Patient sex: F
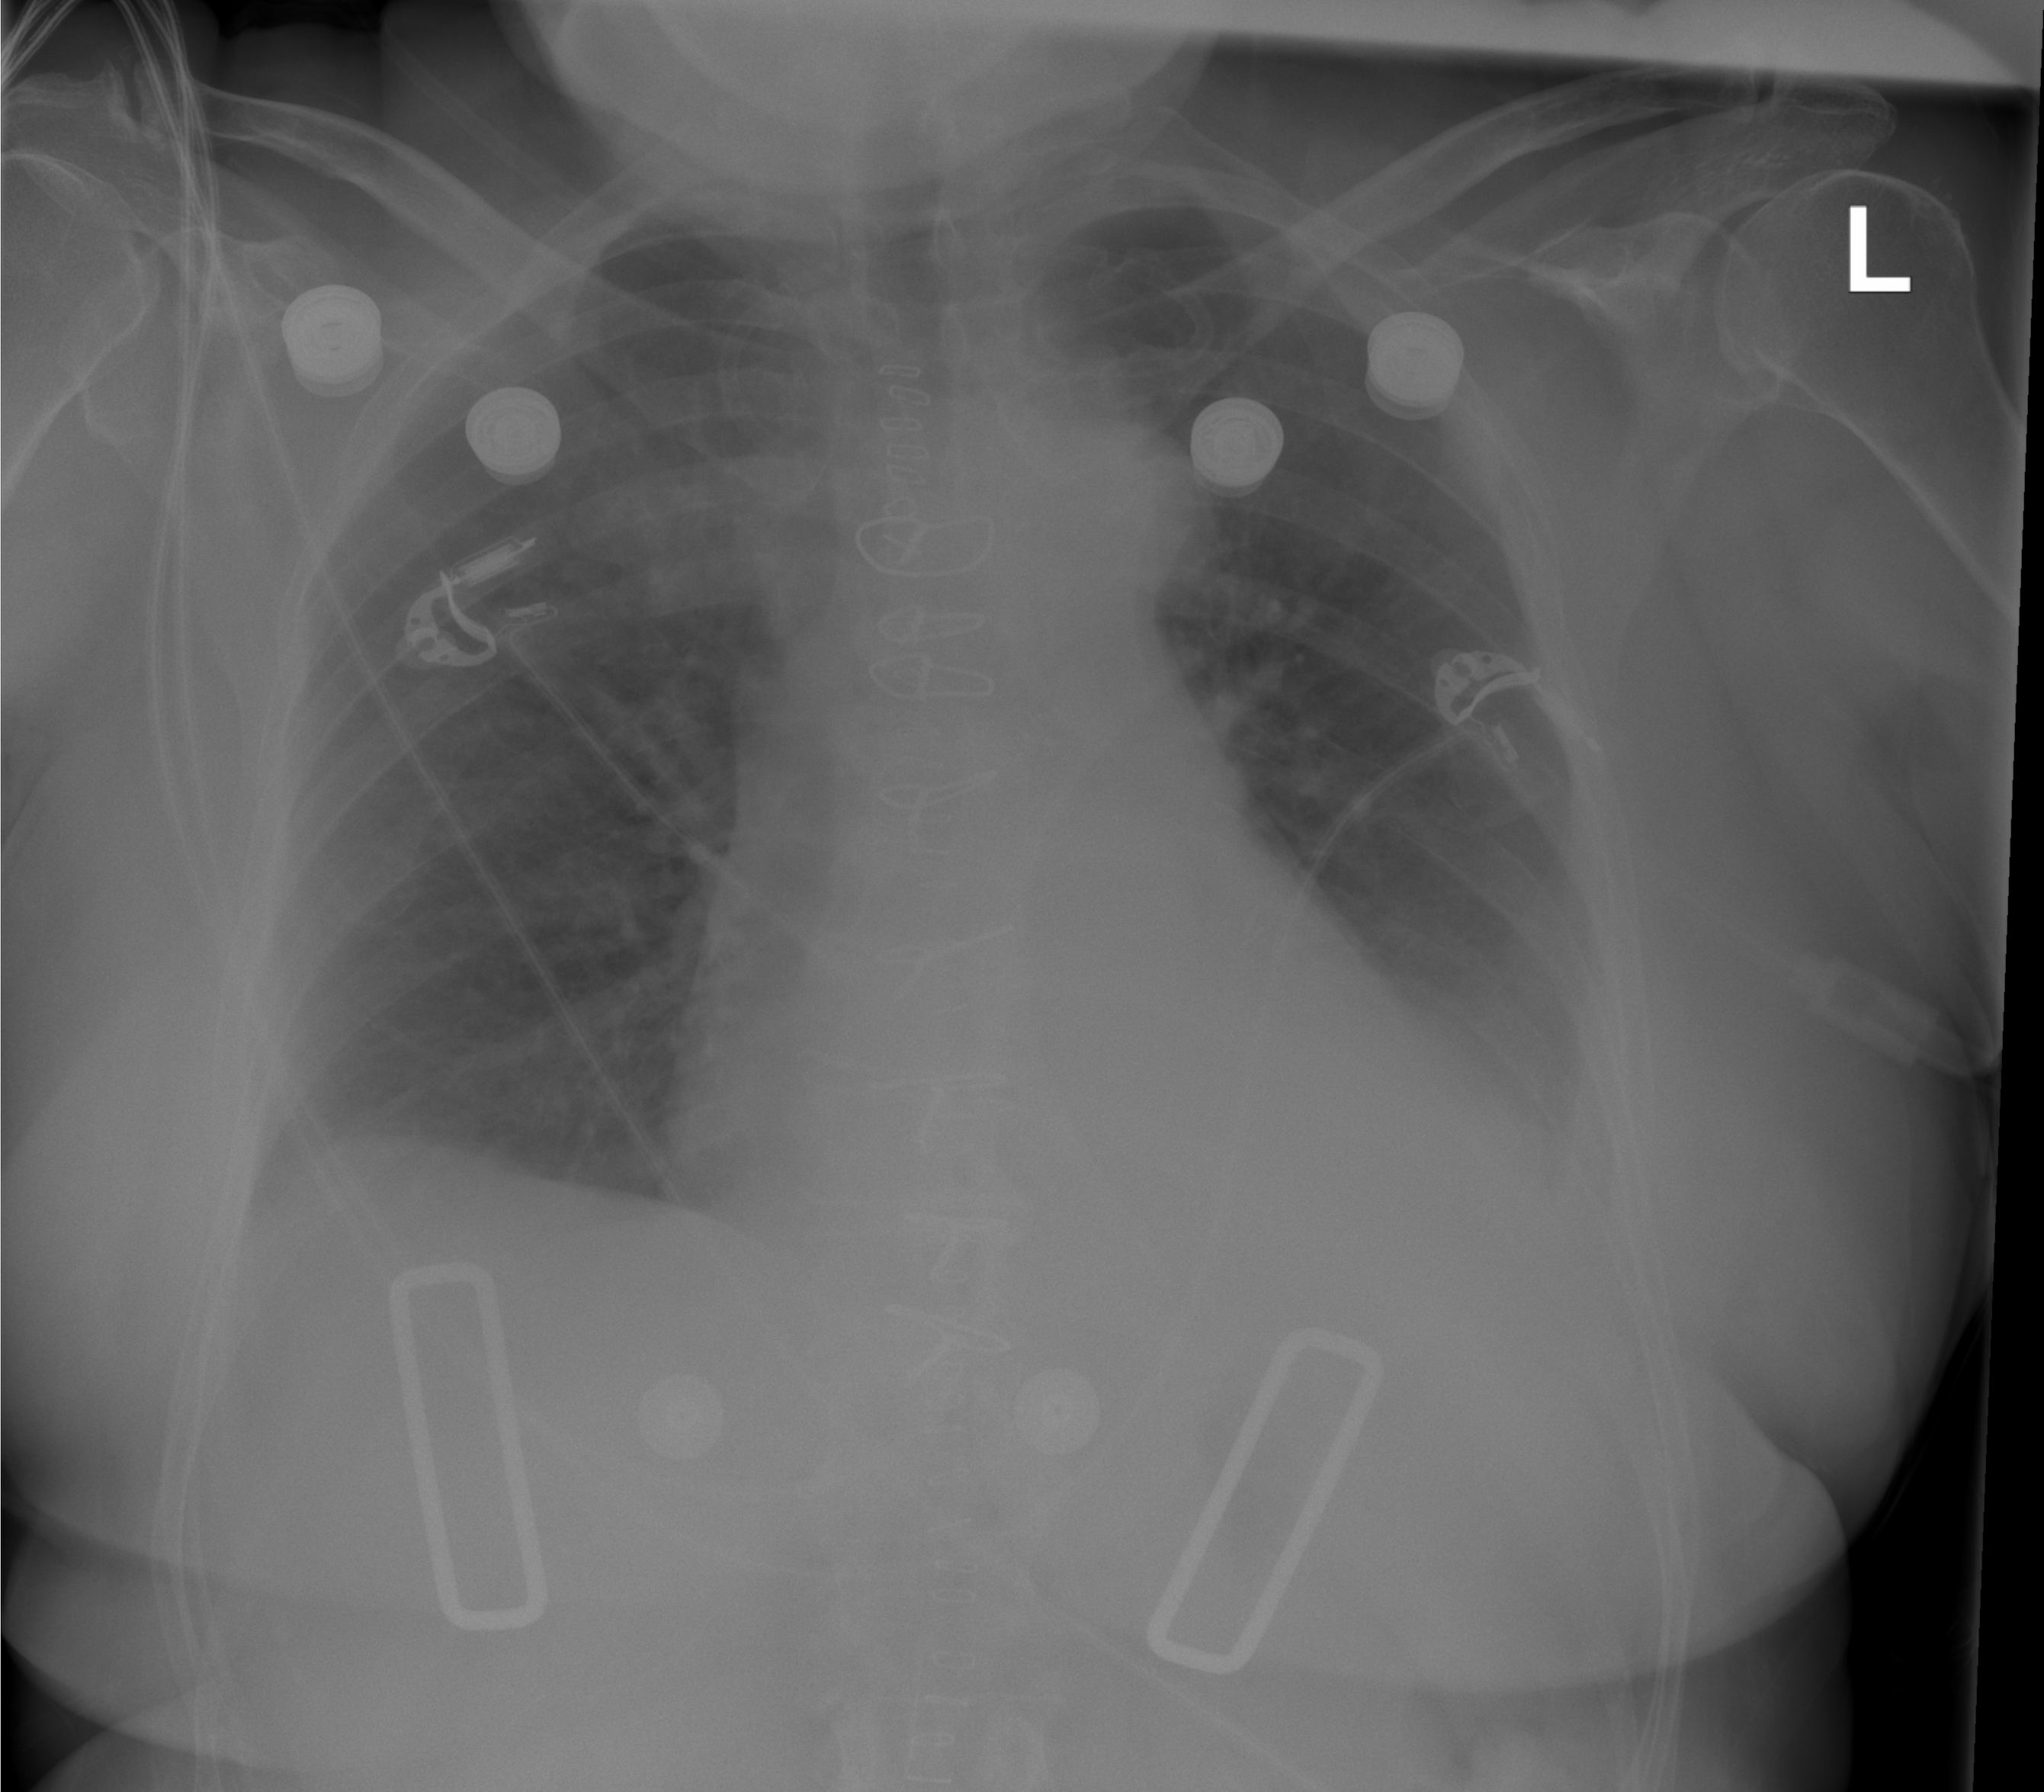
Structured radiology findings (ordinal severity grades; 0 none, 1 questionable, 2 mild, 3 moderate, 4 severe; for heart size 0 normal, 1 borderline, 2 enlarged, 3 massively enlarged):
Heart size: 2
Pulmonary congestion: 0
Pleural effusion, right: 2
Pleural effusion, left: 2
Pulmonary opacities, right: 2
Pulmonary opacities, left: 0
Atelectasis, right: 2
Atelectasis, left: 2